Aerial crown-view tile of a tropical tree (Barro Colorado Island, Panama), acquired 20240813:
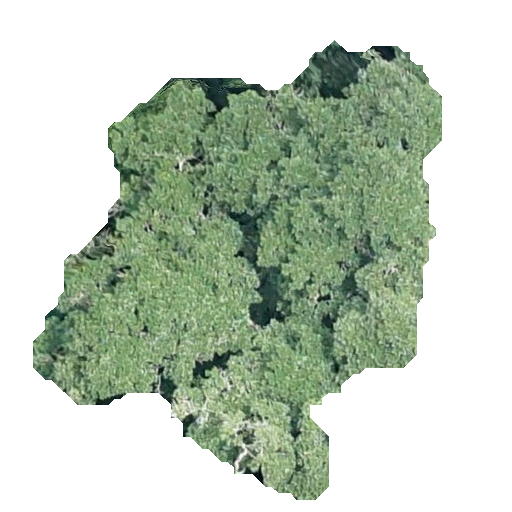
Species: Ficus insipida
GBIF accepted scientific name: Ficus insipida
Crown area: 178.873 m²